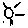
Label: sun